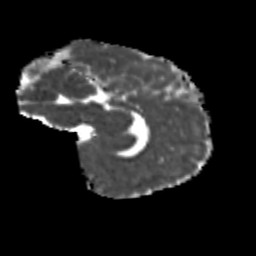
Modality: MD
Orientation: sagittal
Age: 9
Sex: male
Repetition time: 9.4 s
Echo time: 0.089 s